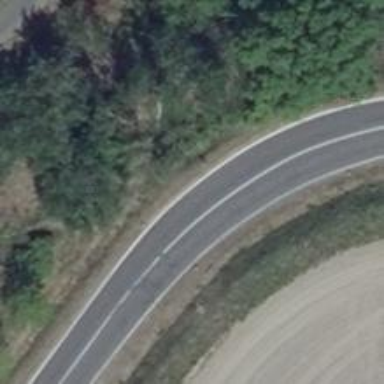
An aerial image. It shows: Tertiary road with asphalt surface.